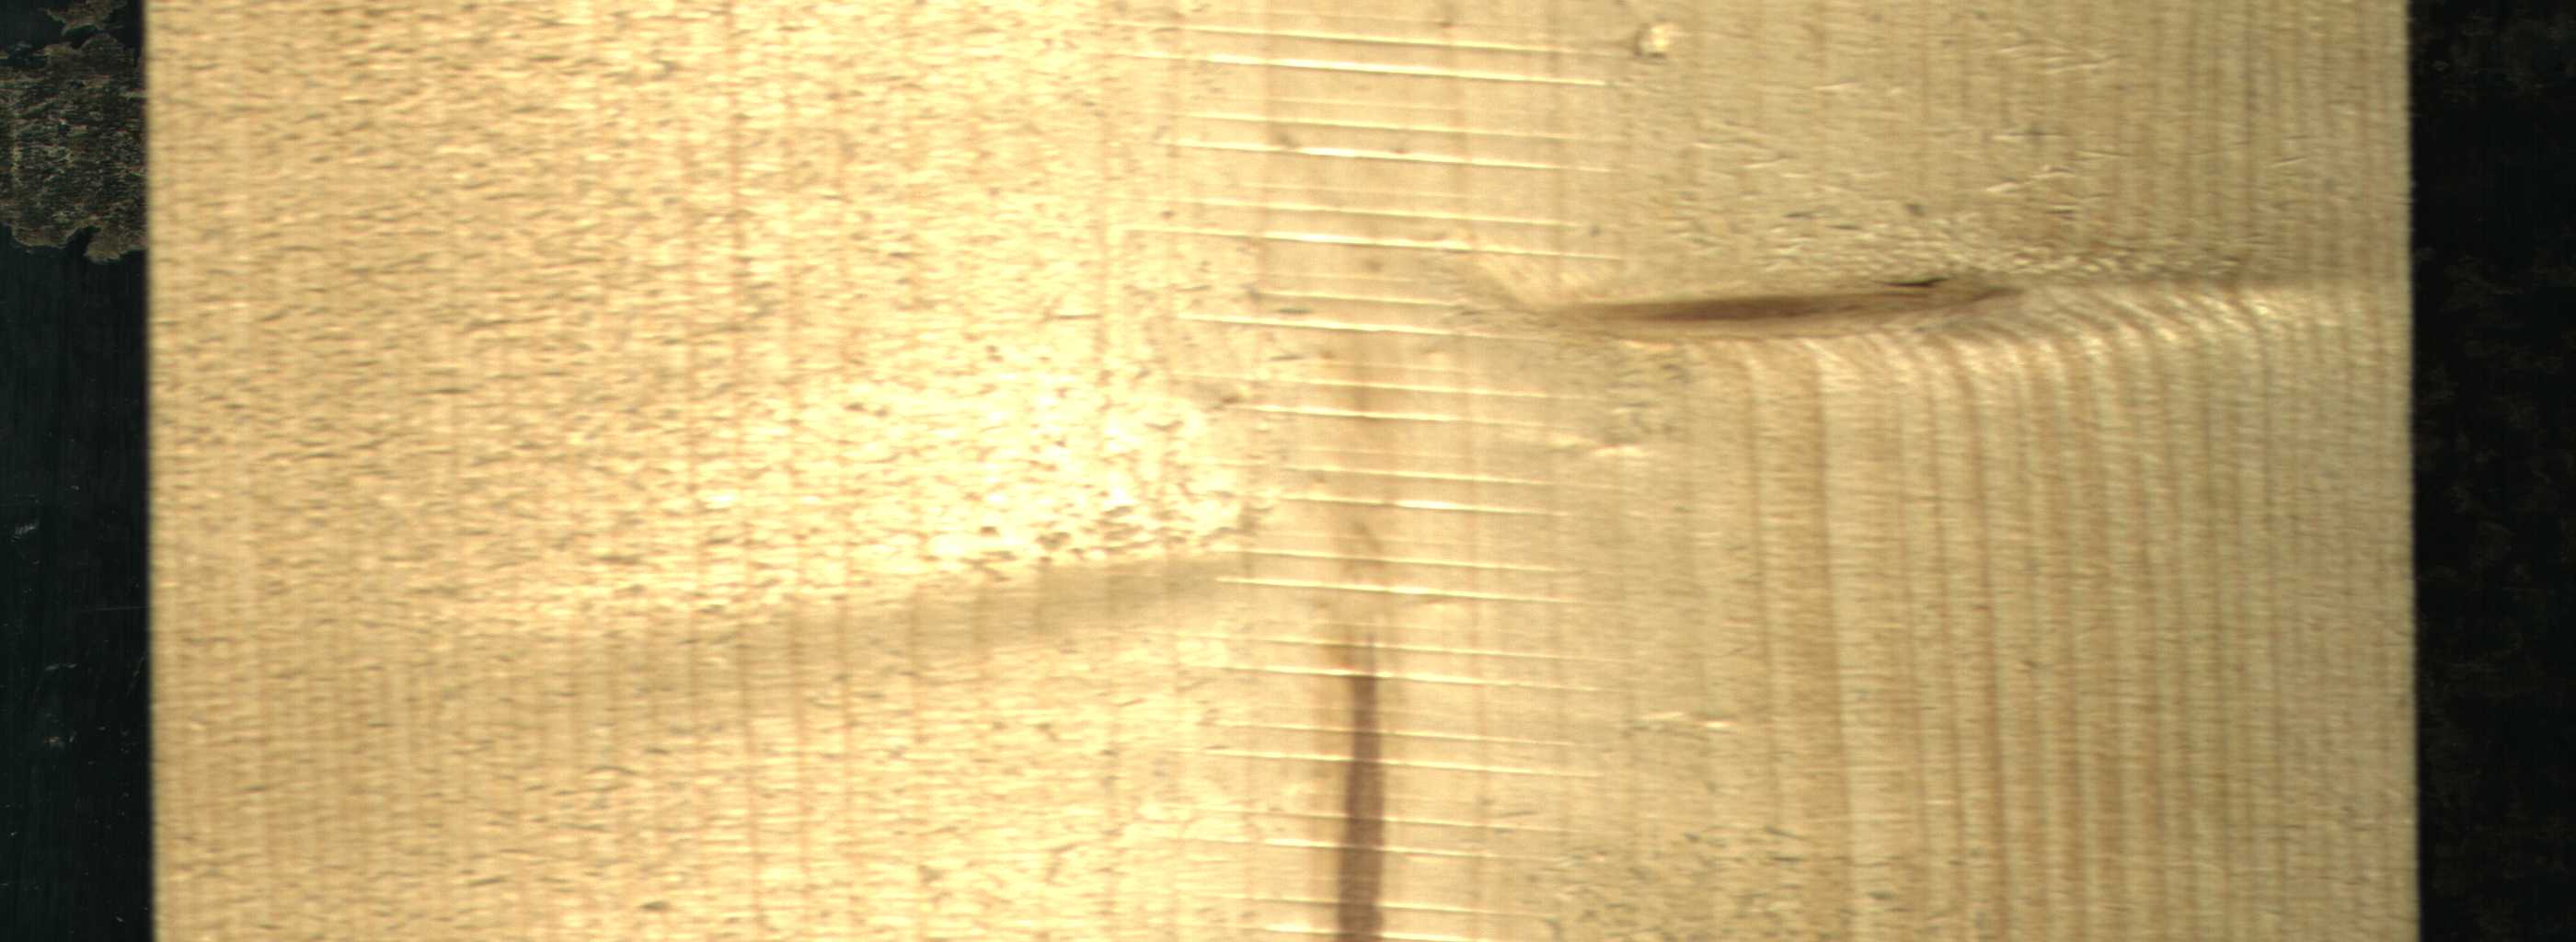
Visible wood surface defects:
Marrow
Live_Knot